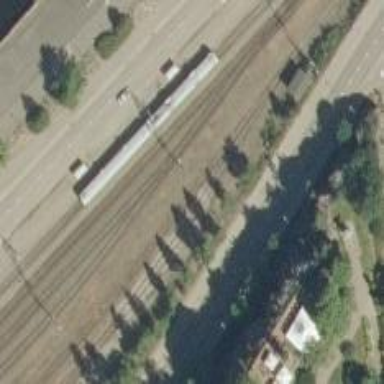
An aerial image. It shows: Disused railway yard.